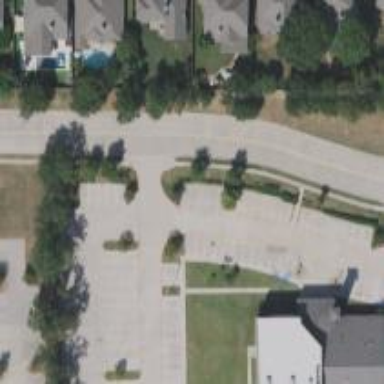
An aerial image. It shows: Residential road with sidewalk on the left.